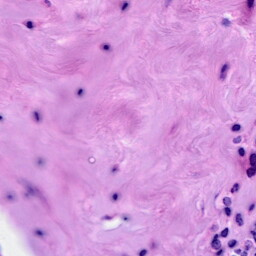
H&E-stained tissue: Breast